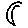
Label: moon